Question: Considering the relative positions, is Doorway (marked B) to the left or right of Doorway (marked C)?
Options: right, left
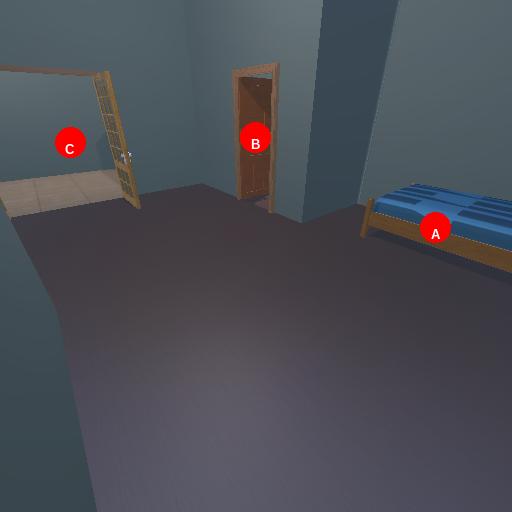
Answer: right